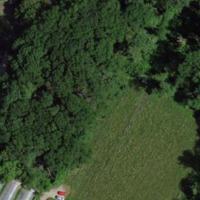
EUNIS habitat code: 41
Species observed at this site:
Buteo buteo
Columba palumbus